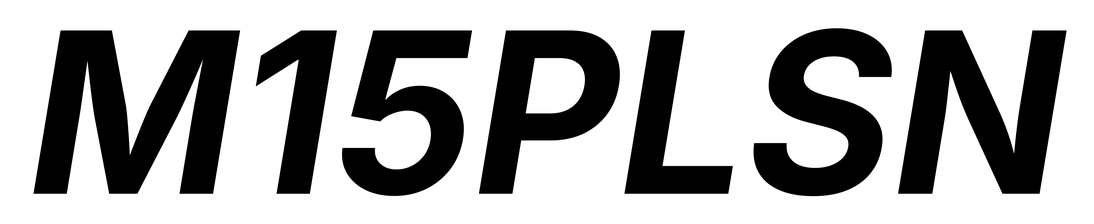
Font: Inter-Italic_Bold_Italic